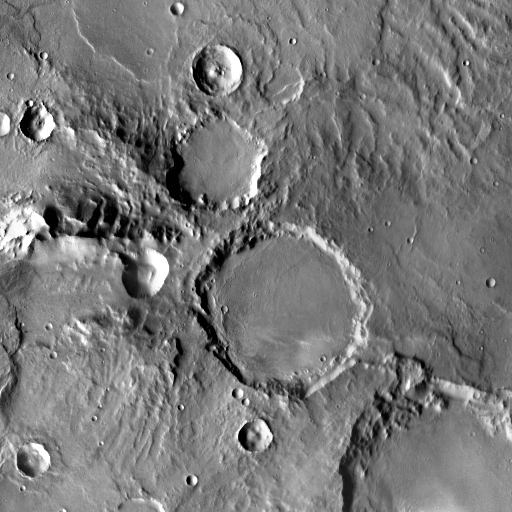
Crater classes present: Background, Other, Layered, Buried